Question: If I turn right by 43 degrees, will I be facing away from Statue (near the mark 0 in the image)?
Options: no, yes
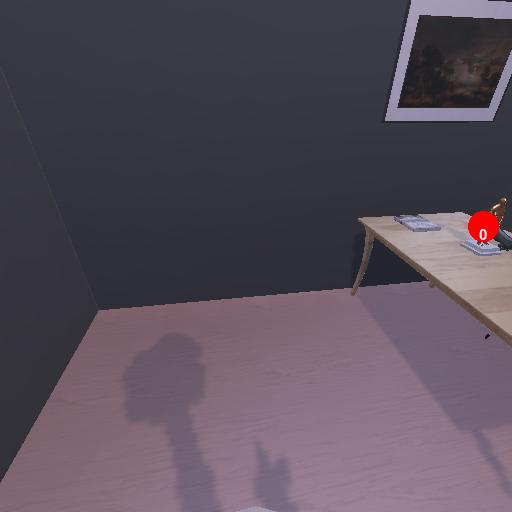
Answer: no